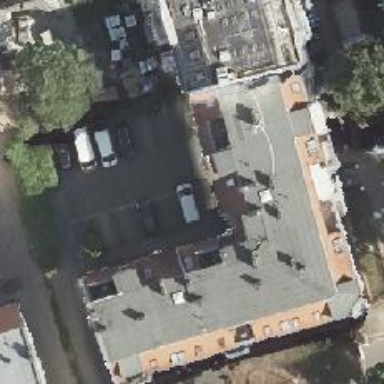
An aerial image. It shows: Apartment building with double saltbox roof shape.